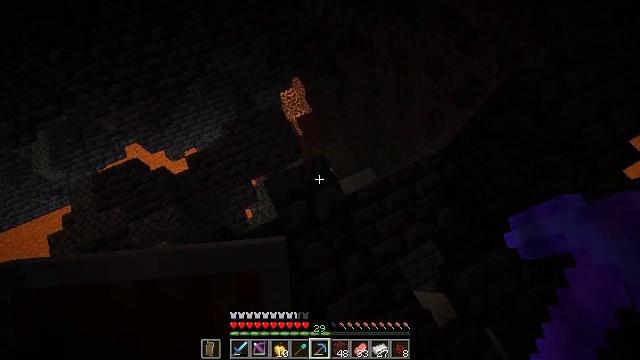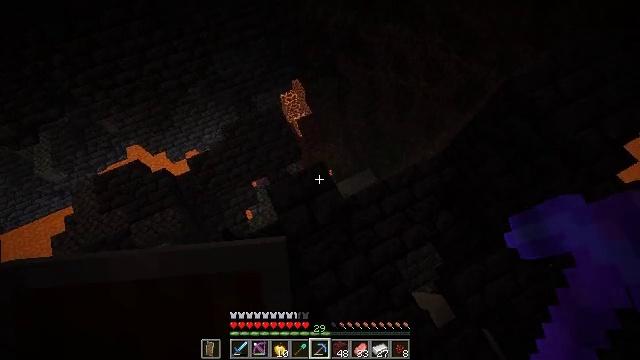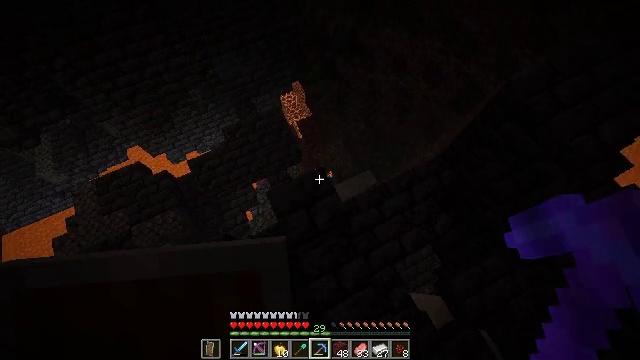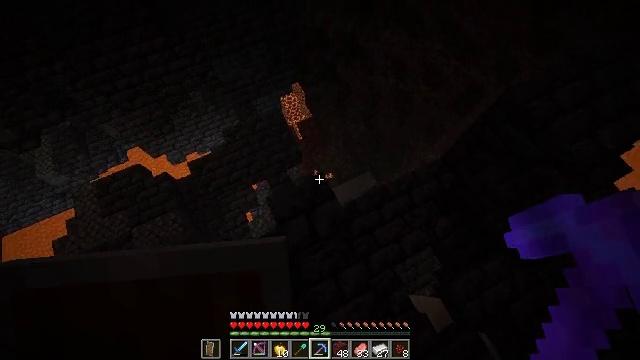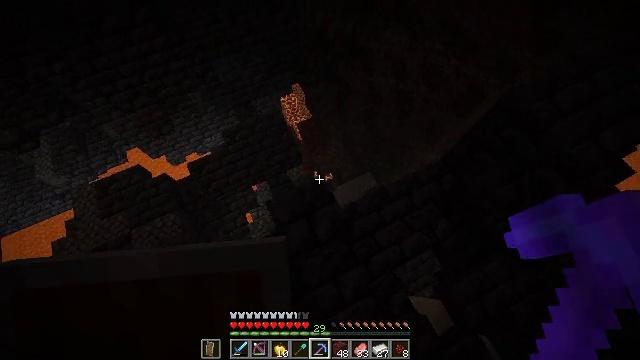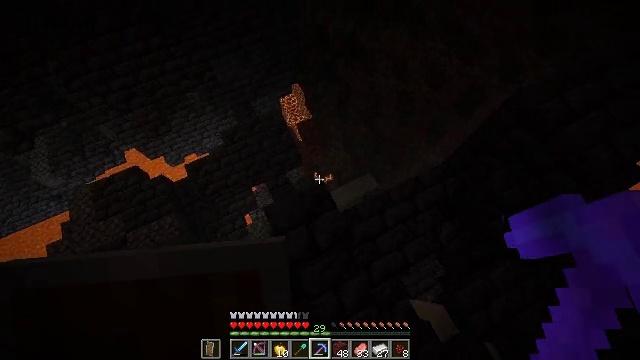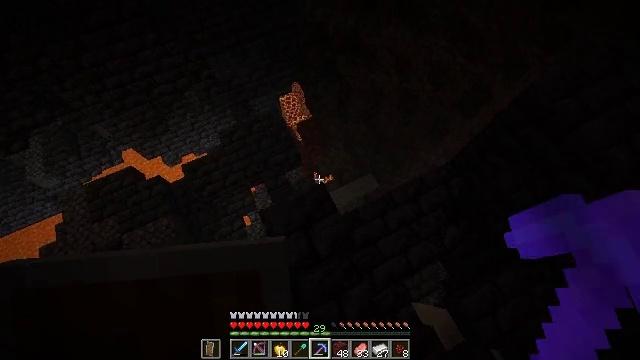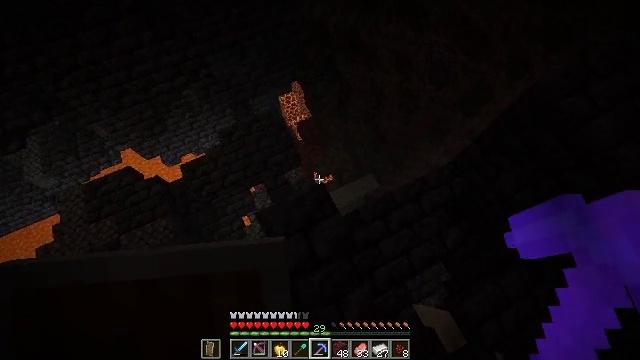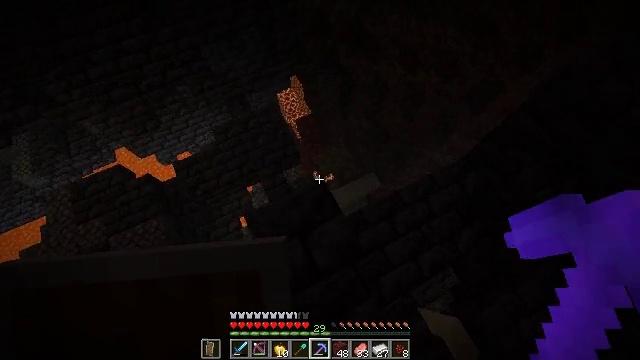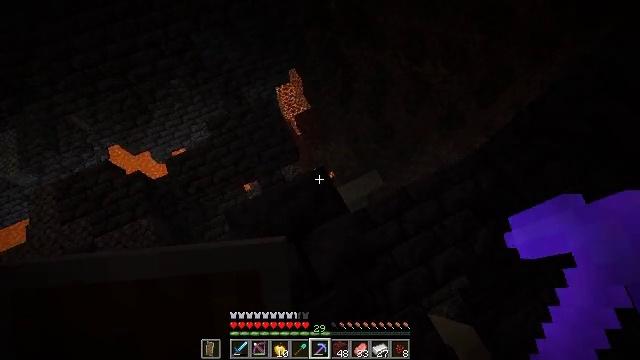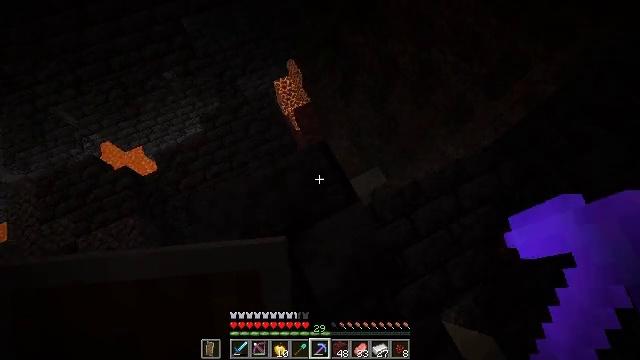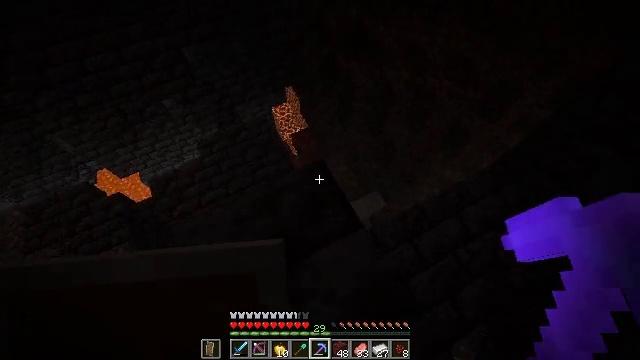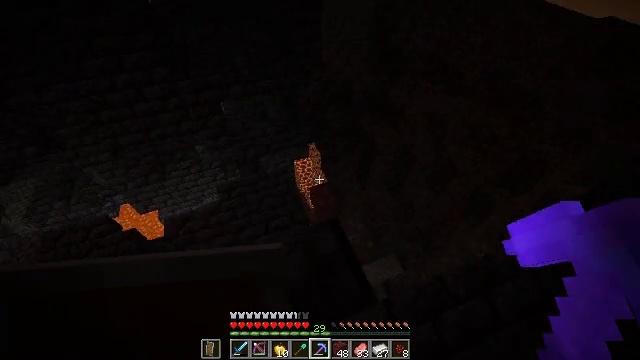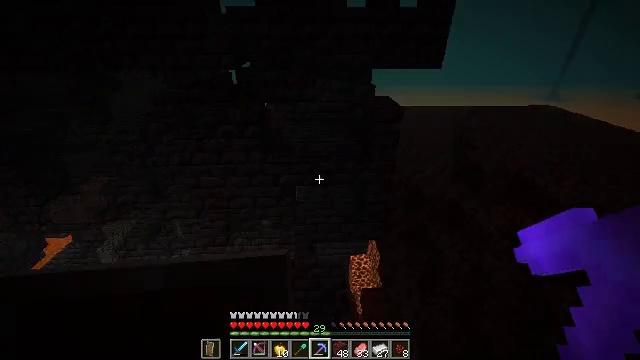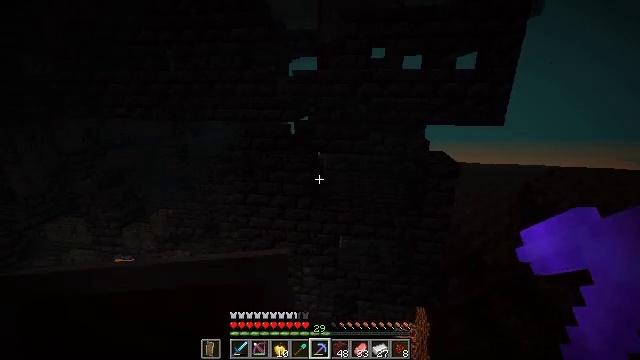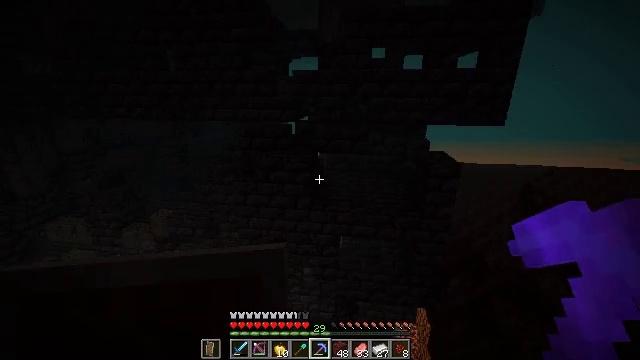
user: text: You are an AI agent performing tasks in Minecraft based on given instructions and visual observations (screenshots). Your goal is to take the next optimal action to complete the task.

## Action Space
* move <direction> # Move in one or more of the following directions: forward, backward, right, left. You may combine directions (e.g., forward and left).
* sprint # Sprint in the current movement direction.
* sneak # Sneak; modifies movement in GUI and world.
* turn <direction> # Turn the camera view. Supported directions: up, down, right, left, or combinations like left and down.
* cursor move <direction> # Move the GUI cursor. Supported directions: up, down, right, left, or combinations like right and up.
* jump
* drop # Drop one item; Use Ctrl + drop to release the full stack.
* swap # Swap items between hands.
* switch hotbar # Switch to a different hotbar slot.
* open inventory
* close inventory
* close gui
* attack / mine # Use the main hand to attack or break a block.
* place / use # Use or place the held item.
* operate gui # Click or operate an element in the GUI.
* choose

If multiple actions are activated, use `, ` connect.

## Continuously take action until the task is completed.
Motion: motion action
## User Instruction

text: Collect polished blackstone bricks by attacking them.
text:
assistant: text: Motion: move forward, jump
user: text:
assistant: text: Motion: move forward
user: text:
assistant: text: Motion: move forward
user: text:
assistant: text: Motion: move forward
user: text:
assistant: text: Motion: move forward
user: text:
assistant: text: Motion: move forward
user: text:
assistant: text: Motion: move forward, sneak
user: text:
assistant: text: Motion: sneak
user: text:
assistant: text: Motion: sneak
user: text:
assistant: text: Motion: sneak
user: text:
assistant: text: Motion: sneak, turn up
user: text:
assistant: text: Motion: sneak, turn left and up
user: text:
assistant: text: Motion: sneak, turn left and up
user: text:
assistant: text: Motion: move forward and move left, sneak, turn left and up
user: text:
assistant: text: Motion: move forward and move left, sneak
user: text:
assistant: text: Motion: move forward and move left, sneak
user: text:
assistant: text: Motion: move forward and move left, sneak
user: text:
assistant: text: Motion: move forward and move left, sneak
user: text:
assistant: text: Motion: move forward and move left, sneak
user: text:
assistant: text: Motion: move forward and move left, sneak
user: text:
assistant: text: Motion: move forward and move left, sneak
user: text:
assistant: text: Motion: move forward and move left, sneak
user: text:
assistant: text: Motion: move forward, sneak
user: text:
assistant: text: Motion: move forward, sneak
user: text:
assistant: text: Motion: move right, sneak
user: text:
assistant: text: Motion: move right, sneak
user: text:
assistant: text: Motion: move right, sneak, turn right and down
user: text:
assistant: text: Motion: move right, sneak, turn right and down
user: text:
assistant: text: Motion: move right, sneak, turn right and down
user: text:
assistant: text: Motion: move forward and move right, sneak, turn right and down